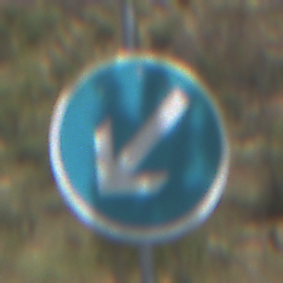
Verkehrszeichen: VorgeschriebeneVorbeifahrtLinks
Umgebung: Outdoor, Nature
Tageszeit: Midday
Wetter: PartlyCloudy
Licht: Natural
Jahreszeit: Autumn
Kontrast: HighContrast